高一 · 代数
天文学中为了衡量星星的明暗程度, 古希腊天文学家喜帕恰斯( Hipparchus, 又名依巴谷)在公元前二世纪首先提出了星等这个概念.星等的数值越小, 星星就越亮; 星等的数值越大, 它的光就越暗.到了 1850 年, 由于光度计在天体光度测量中的应用, 英国天文学家普森 $(M \cdot R$ Pogson)又提出了衡量天体明暗程度的亮度的概念.天体的明暗程度可以用星等或亮度来描述.两颗星的星等与亮度满足 $m_{1}-m_{2}=2 \cdot 5\left(\lg E_{2}-\lg E_{1}\right)$. 其中星等为 $m_{i}$ 的星的亮度为 $E_{i}(i=1,2)$.已知“心宿二”的星等是 1.00.“天津四” 的星等是 1.25.“心宿二”的亮度是“天津四”的 $r$ 倍, 则与 $r$ 最接近的是 $(\quad)$

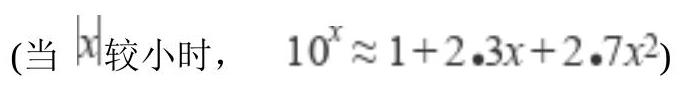
A. 1.24
B. 1.25
C. 1.26
D. 1.27
答案: C
解析: 根据题意可得：

$1-1.25=2.5\left(\lg E_{2}-\lg E_{1}\right)$

可得 $\lg \frac{E_{1}}{E_{2}}=\frac{1}{10}$, 解得 $r=\frac{E_{1}}{E_{2}}=10^{\frac{1}{10}}$,

根据参考公式可得 $r \approx 1+2.3 \times \frac{1}{10}+2.7 \times \frac{1}{100}=1.257$,

故与 $r$ 最接近的是 1.26 .

故选: C.

【分析】根据题意, 代值计算, 即可得 $r$, 再结合参考公式, 即可估算出结果.